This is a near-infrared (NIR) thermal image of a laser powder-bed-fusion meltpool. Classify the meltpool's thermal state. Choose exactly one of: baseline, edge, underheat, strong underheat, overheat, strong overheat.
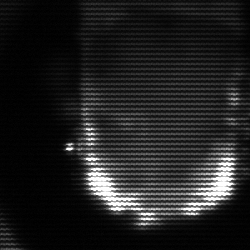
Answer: baseline